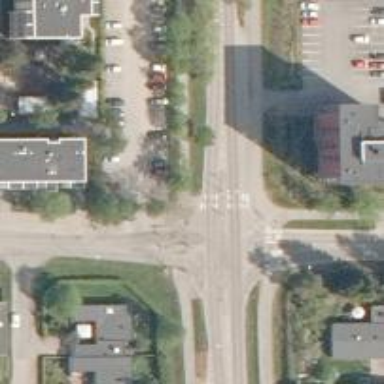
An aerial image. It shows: Uncontrolled zebra crossing with pedestrian island.